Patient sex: M
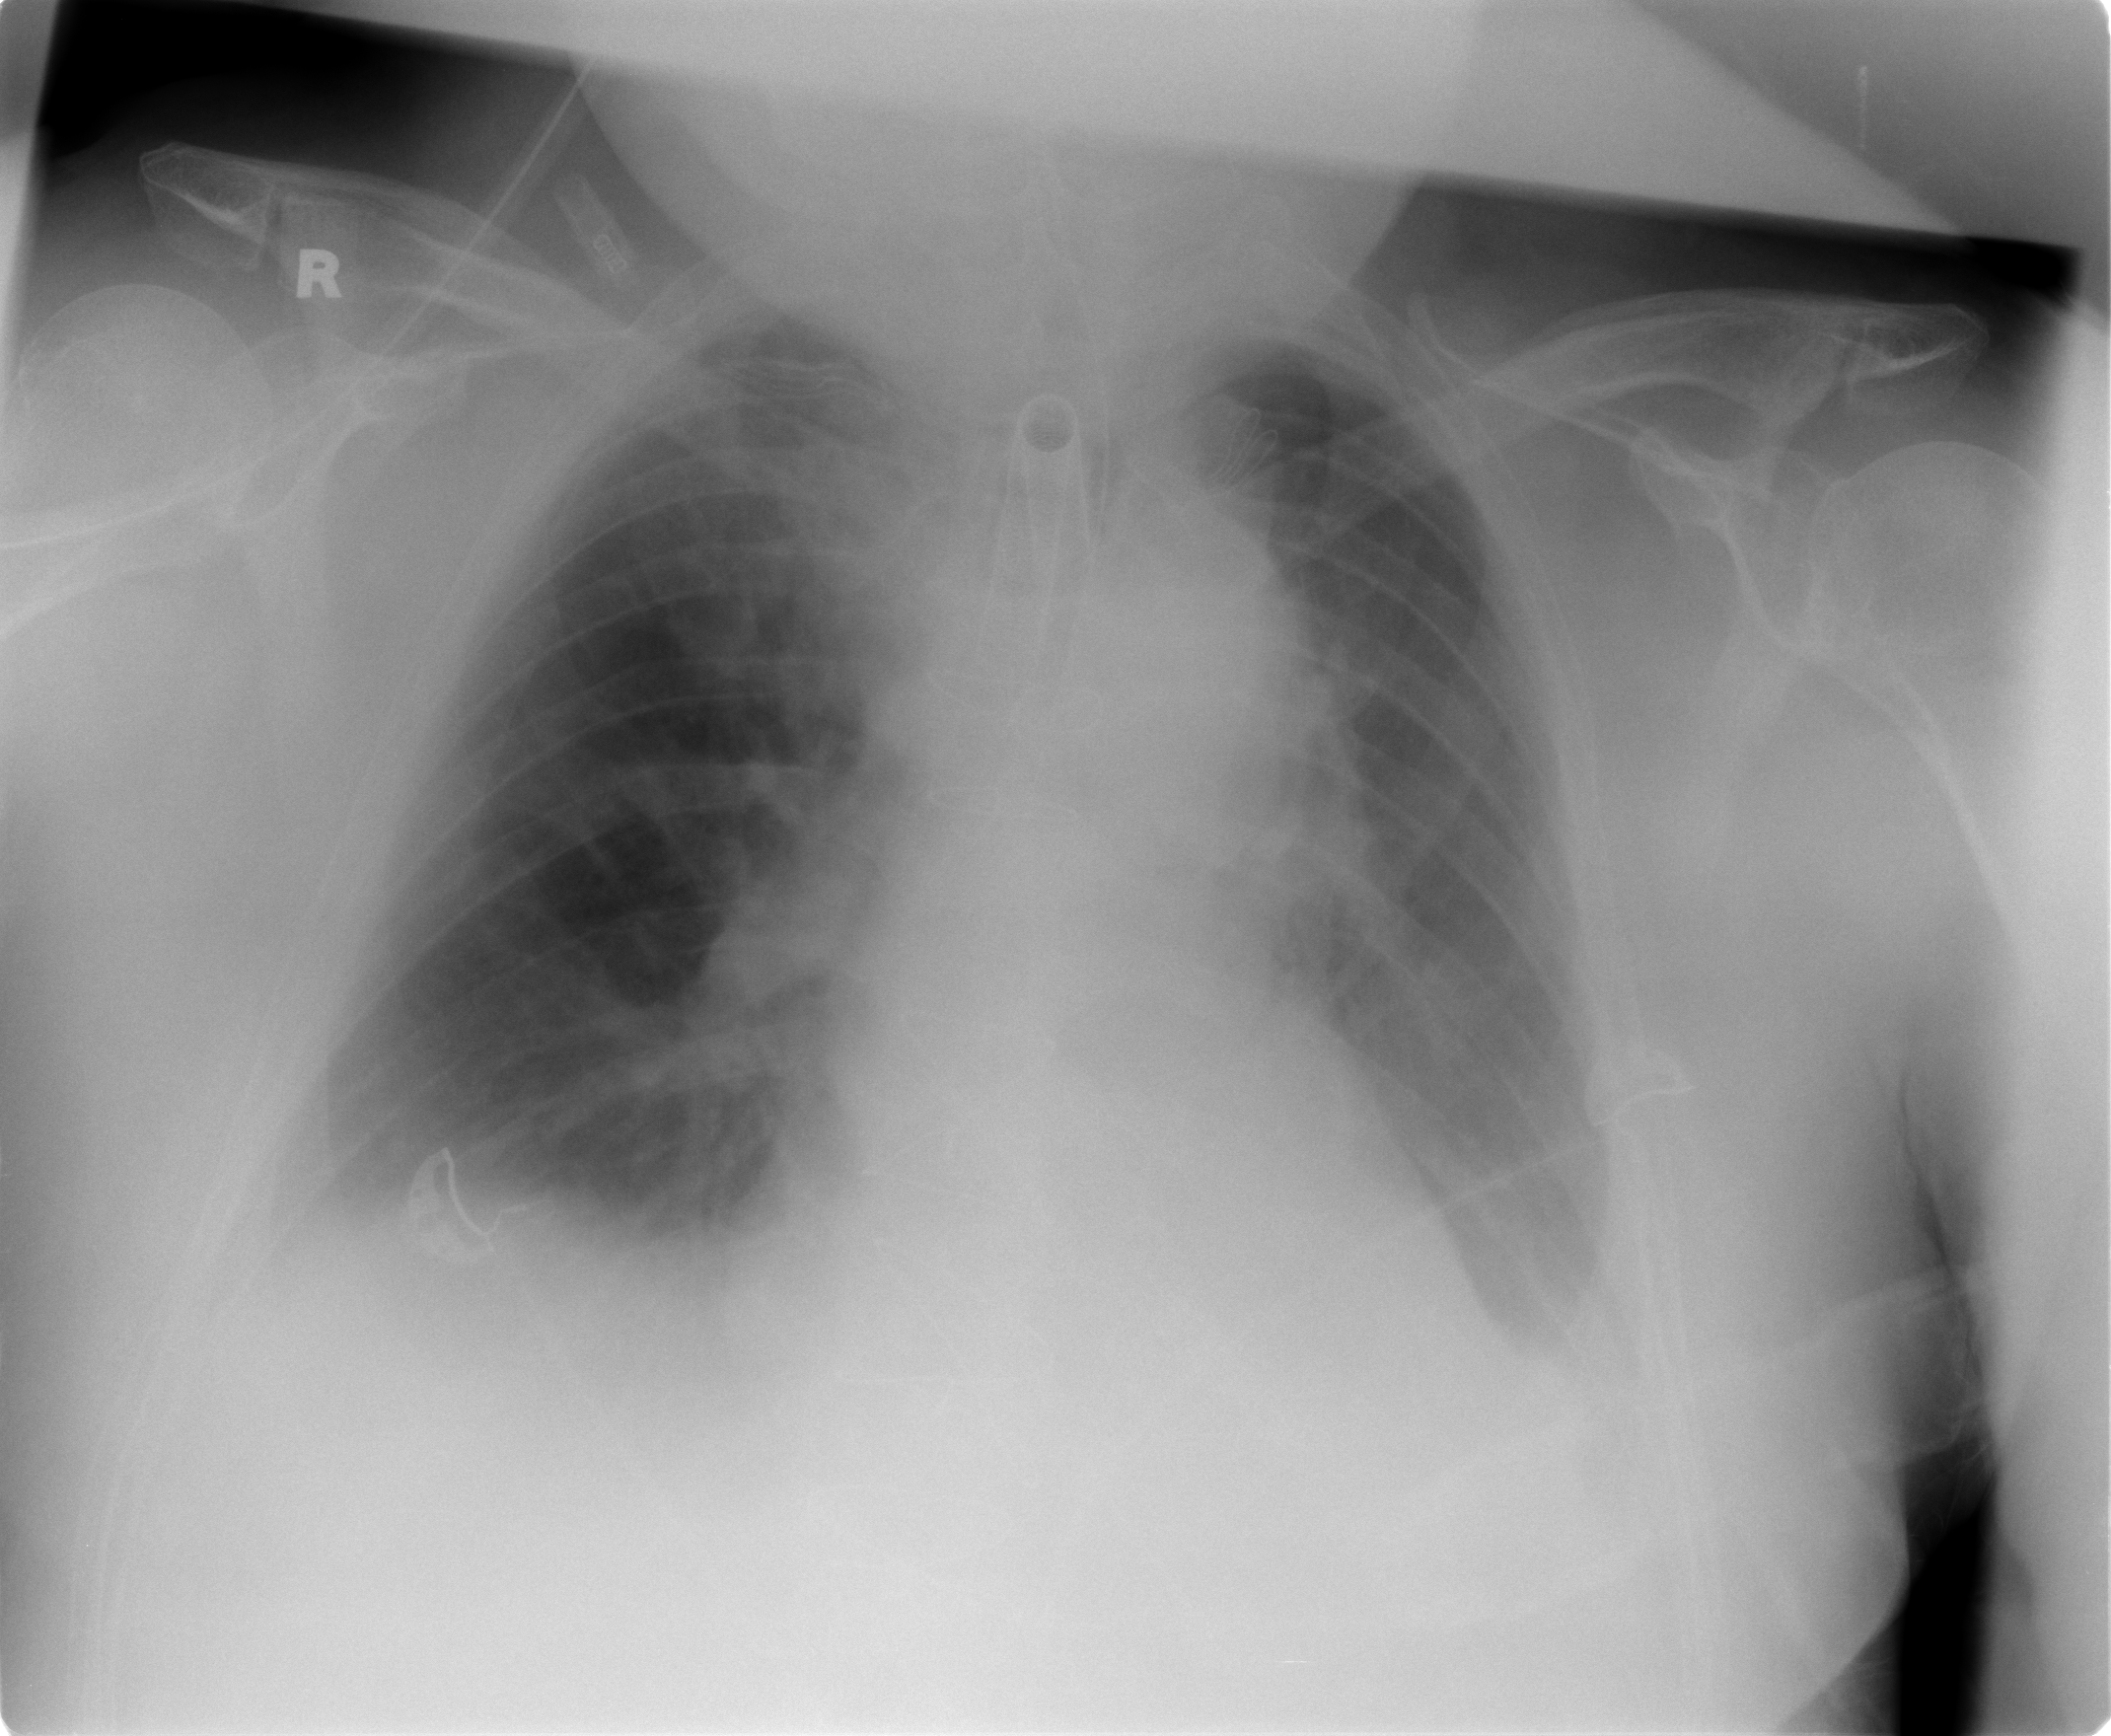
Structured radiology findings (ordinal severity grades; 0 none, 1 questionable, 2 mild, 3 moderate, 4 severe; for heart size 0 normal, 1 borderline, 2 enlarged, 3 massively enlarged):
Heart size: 0
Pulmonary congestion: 2
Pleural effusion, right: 0
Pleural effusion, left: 2
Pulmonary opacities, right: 0
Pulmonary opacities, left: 1
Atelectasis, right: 2
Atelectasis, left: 2